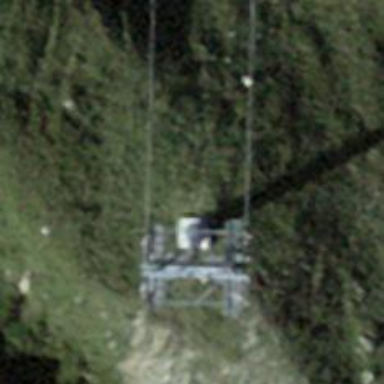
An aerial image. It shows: Pylon for aerialway.